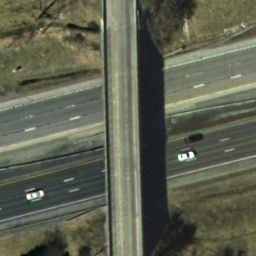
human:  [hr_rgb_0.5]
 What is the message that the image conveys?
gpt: overpass